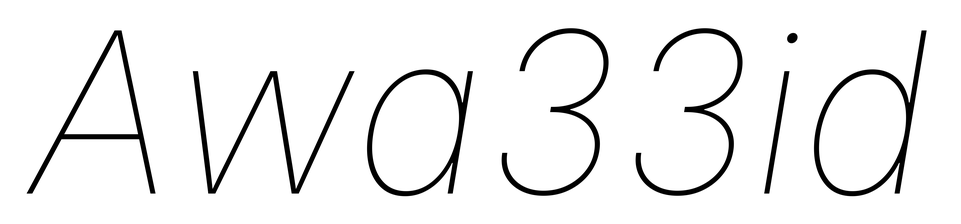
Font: Inter-Italic_Thin_Italic